Question: So, let's suppose I have an adapter with multiples view types and what I receive from server api is just a list and I have to transform in my adapter objects.
Example:
I have a list of persons that have a type associated, let's think 1 and 2, and I want to show in my recyclerview an header between different types.
So, I have a fragment - view model - use case - repository (request to api)
My adapter expect a lista of persons.
Let's think Person is a interface, and person1 and person2, implements that.
Final, I receive from server a list with objects PersonApi, that have a type as parameter and I have to convert that to my adapter objects.
Where I should do this transformation?
Repository?
Use case?
View model?
My guess, should be on use case.
Edit:
Added a chart

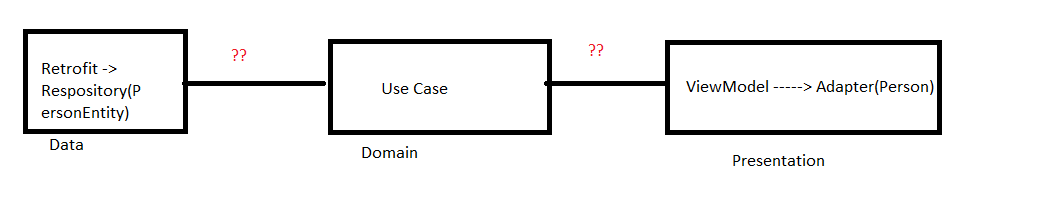
Answer: Let's start with the fact that the full implementation of clean architecture has lots of layers, model mappings, ... which makes it hard to implement. So, we can take advantage of a simplified version, just like you mentioned in your question in three layers; 'Data', 'Domain' and 'Presentation'.
It is nice to have specific data models for each layer, but it's also ok to share 'Domain' models with 'Presentation' as well. It means that you need just one step of data mapping, which happens between 'Data' and 'Domain' right at the adjacency point.
Since the repository is the bridge between 'Data' and 'Domain', it is the right place to map models.
Definition of repositories should be part of 'Domain', and the implementation inside 'Data'. This way 'Data' layer provides exactly what 'Domain' layer expects. Keep in mind that 'Domain' know anything of 'Data' layer and its implementation. So, if you are implementing your layers in different gradle modules, you should have a dependency to 'Domain' inside 'Data' module, and not the other way round.
A simplified implementation of classes could be like the following:
'''
interface Person
class Person1() : Person
class Person2() : Person
interface PersonRepository {
fun getPersons(): List<Person>
}
class GetPersonsUseCase(val repository: PersonRepository) {
fun execute(): List<Person> {
return repository.getPersons()
}
}
'''
'''
class PersonRepositoryImpl(val service: PersonService): PersonRepository {
fun getPersons(): List<Person> {
val list: List<PersonEntity> = service.getPersons()
return list.map { it.toPerson() }
}
}
PersonEntity.toPerson(): Person {
return ... // create an instance of Person1 or Person2 based on requirements.
}
'''